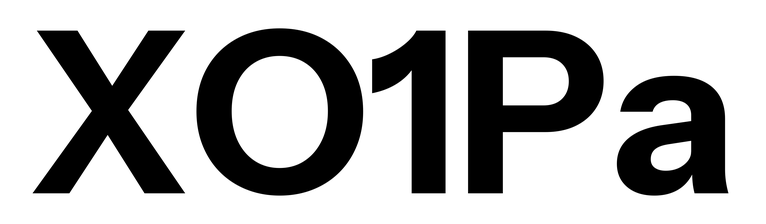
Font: InstrumentSans_Bold